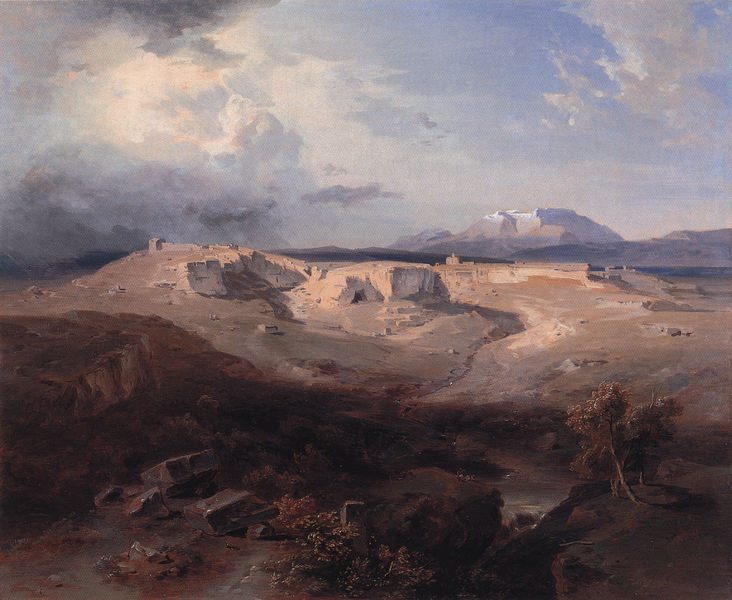
Titel: Die Ruinen von Sikyon mit dem Parnaß
Künstler: Karl Rottmann
Standort: Leipzig
Institution: Museum der Bildenden Künste
Schlagwörter: baum, berg, blau, blätter, dunkel, felsen, gemälde, gewitter, himmel, laub, schatten, wasser, weiß, wolken, bäume, fluss, grün, landschaft, ocker, sand, see, stadt, teich, abend, braun, grau, hell, kreide, licht, orange, schwarz, straße, gebäude, haus, schnee, weg, beige, architektur, stein, steine, weit, öl, ebene, erde, ferne, horizont, hügel, natur, strauch, weite, busch, büsche, gebüsch, gewässer, sonne, sträucher, wege, realismus, pflanzen, höhle, rosa, tal, wasserfall, bewölkt, wellen, düster, perspektive, steinig, trocken, berge, dürre, fels, gebirge, gipfel, leer, wüst, wüste, mauer, nebel, violett, herbst, winter, romantik, ölgemälde, sturm, unwetter, wetter, wild, sein, steppe, regen, ruine, burg, festung, täler, wolkig, ruinen, laubbaum, grab, regenwolken, karg, griechenland, rötlich, siedlung, felsbrocken, sfumato, gestrüpp, brau, opak, rottmann, eislandschaft, stracuh, wadi, öd, unbewohnt, karge landschaft, vorderer orient, landshcaft, endlos, dessert, kampagna, seld, wüstenähnlich, schenee, mannweiß